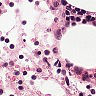
Metastatic tissue present: no